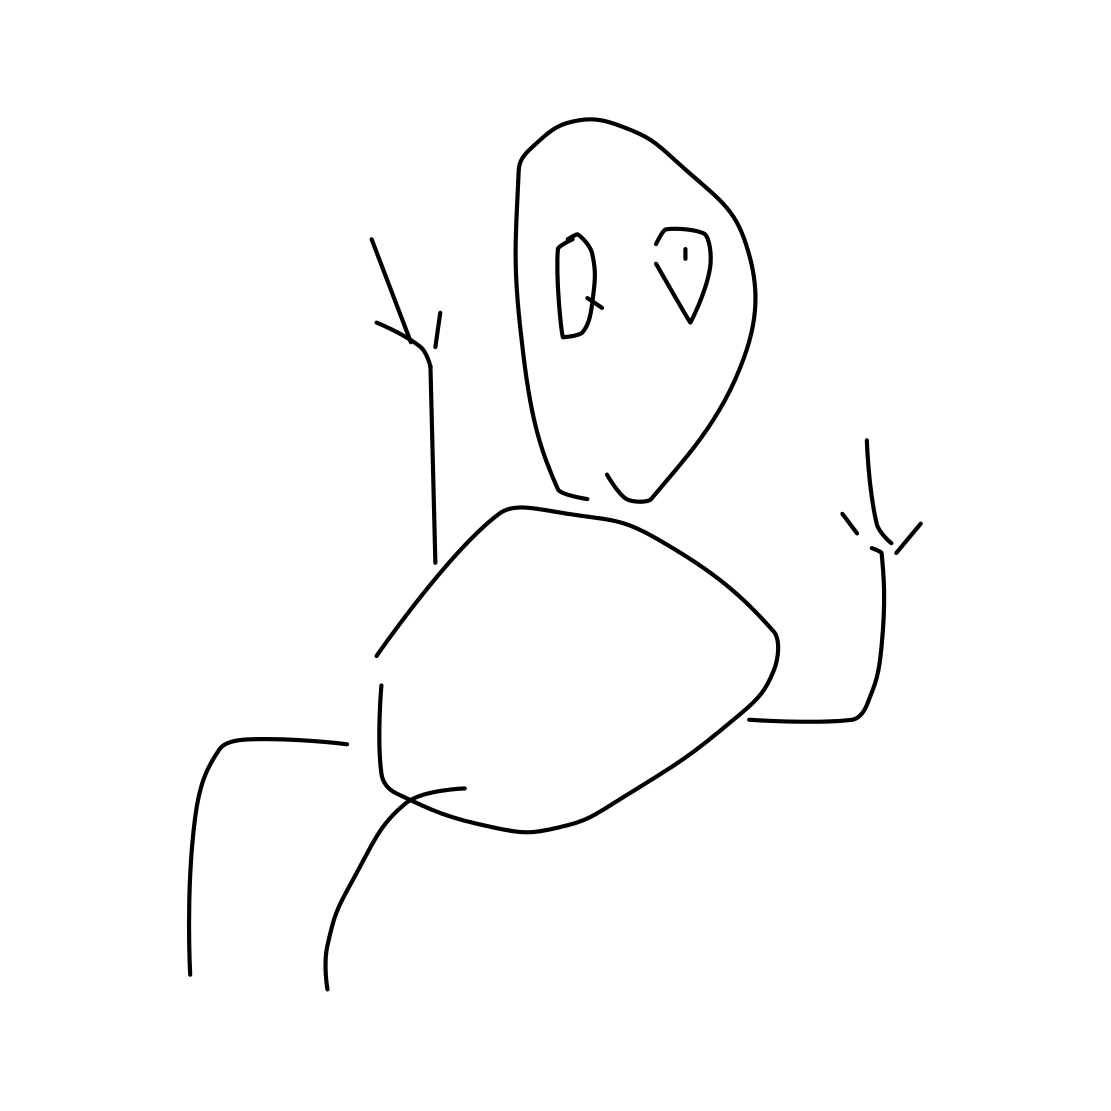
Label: person sitting